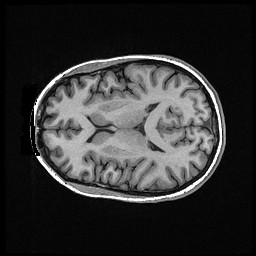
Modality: T1w
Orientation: axial
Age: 30
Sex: male